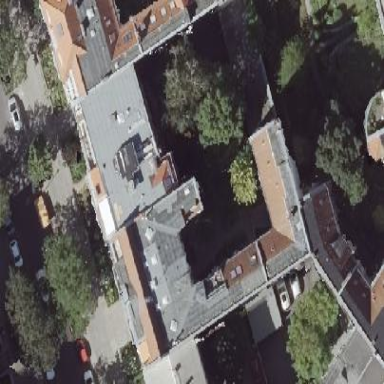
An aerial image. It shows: Building with apartments featuring unique double saltbox roof shape.